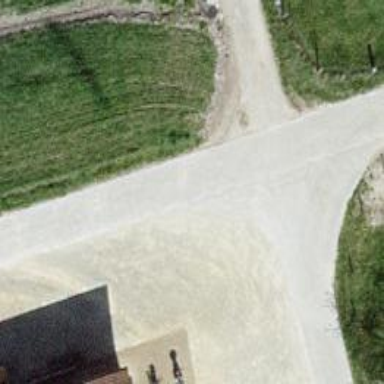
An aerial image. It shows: Service road with high-quality grade 1 track surface.